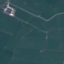
Land use / land cover class: Pasture